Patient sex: F
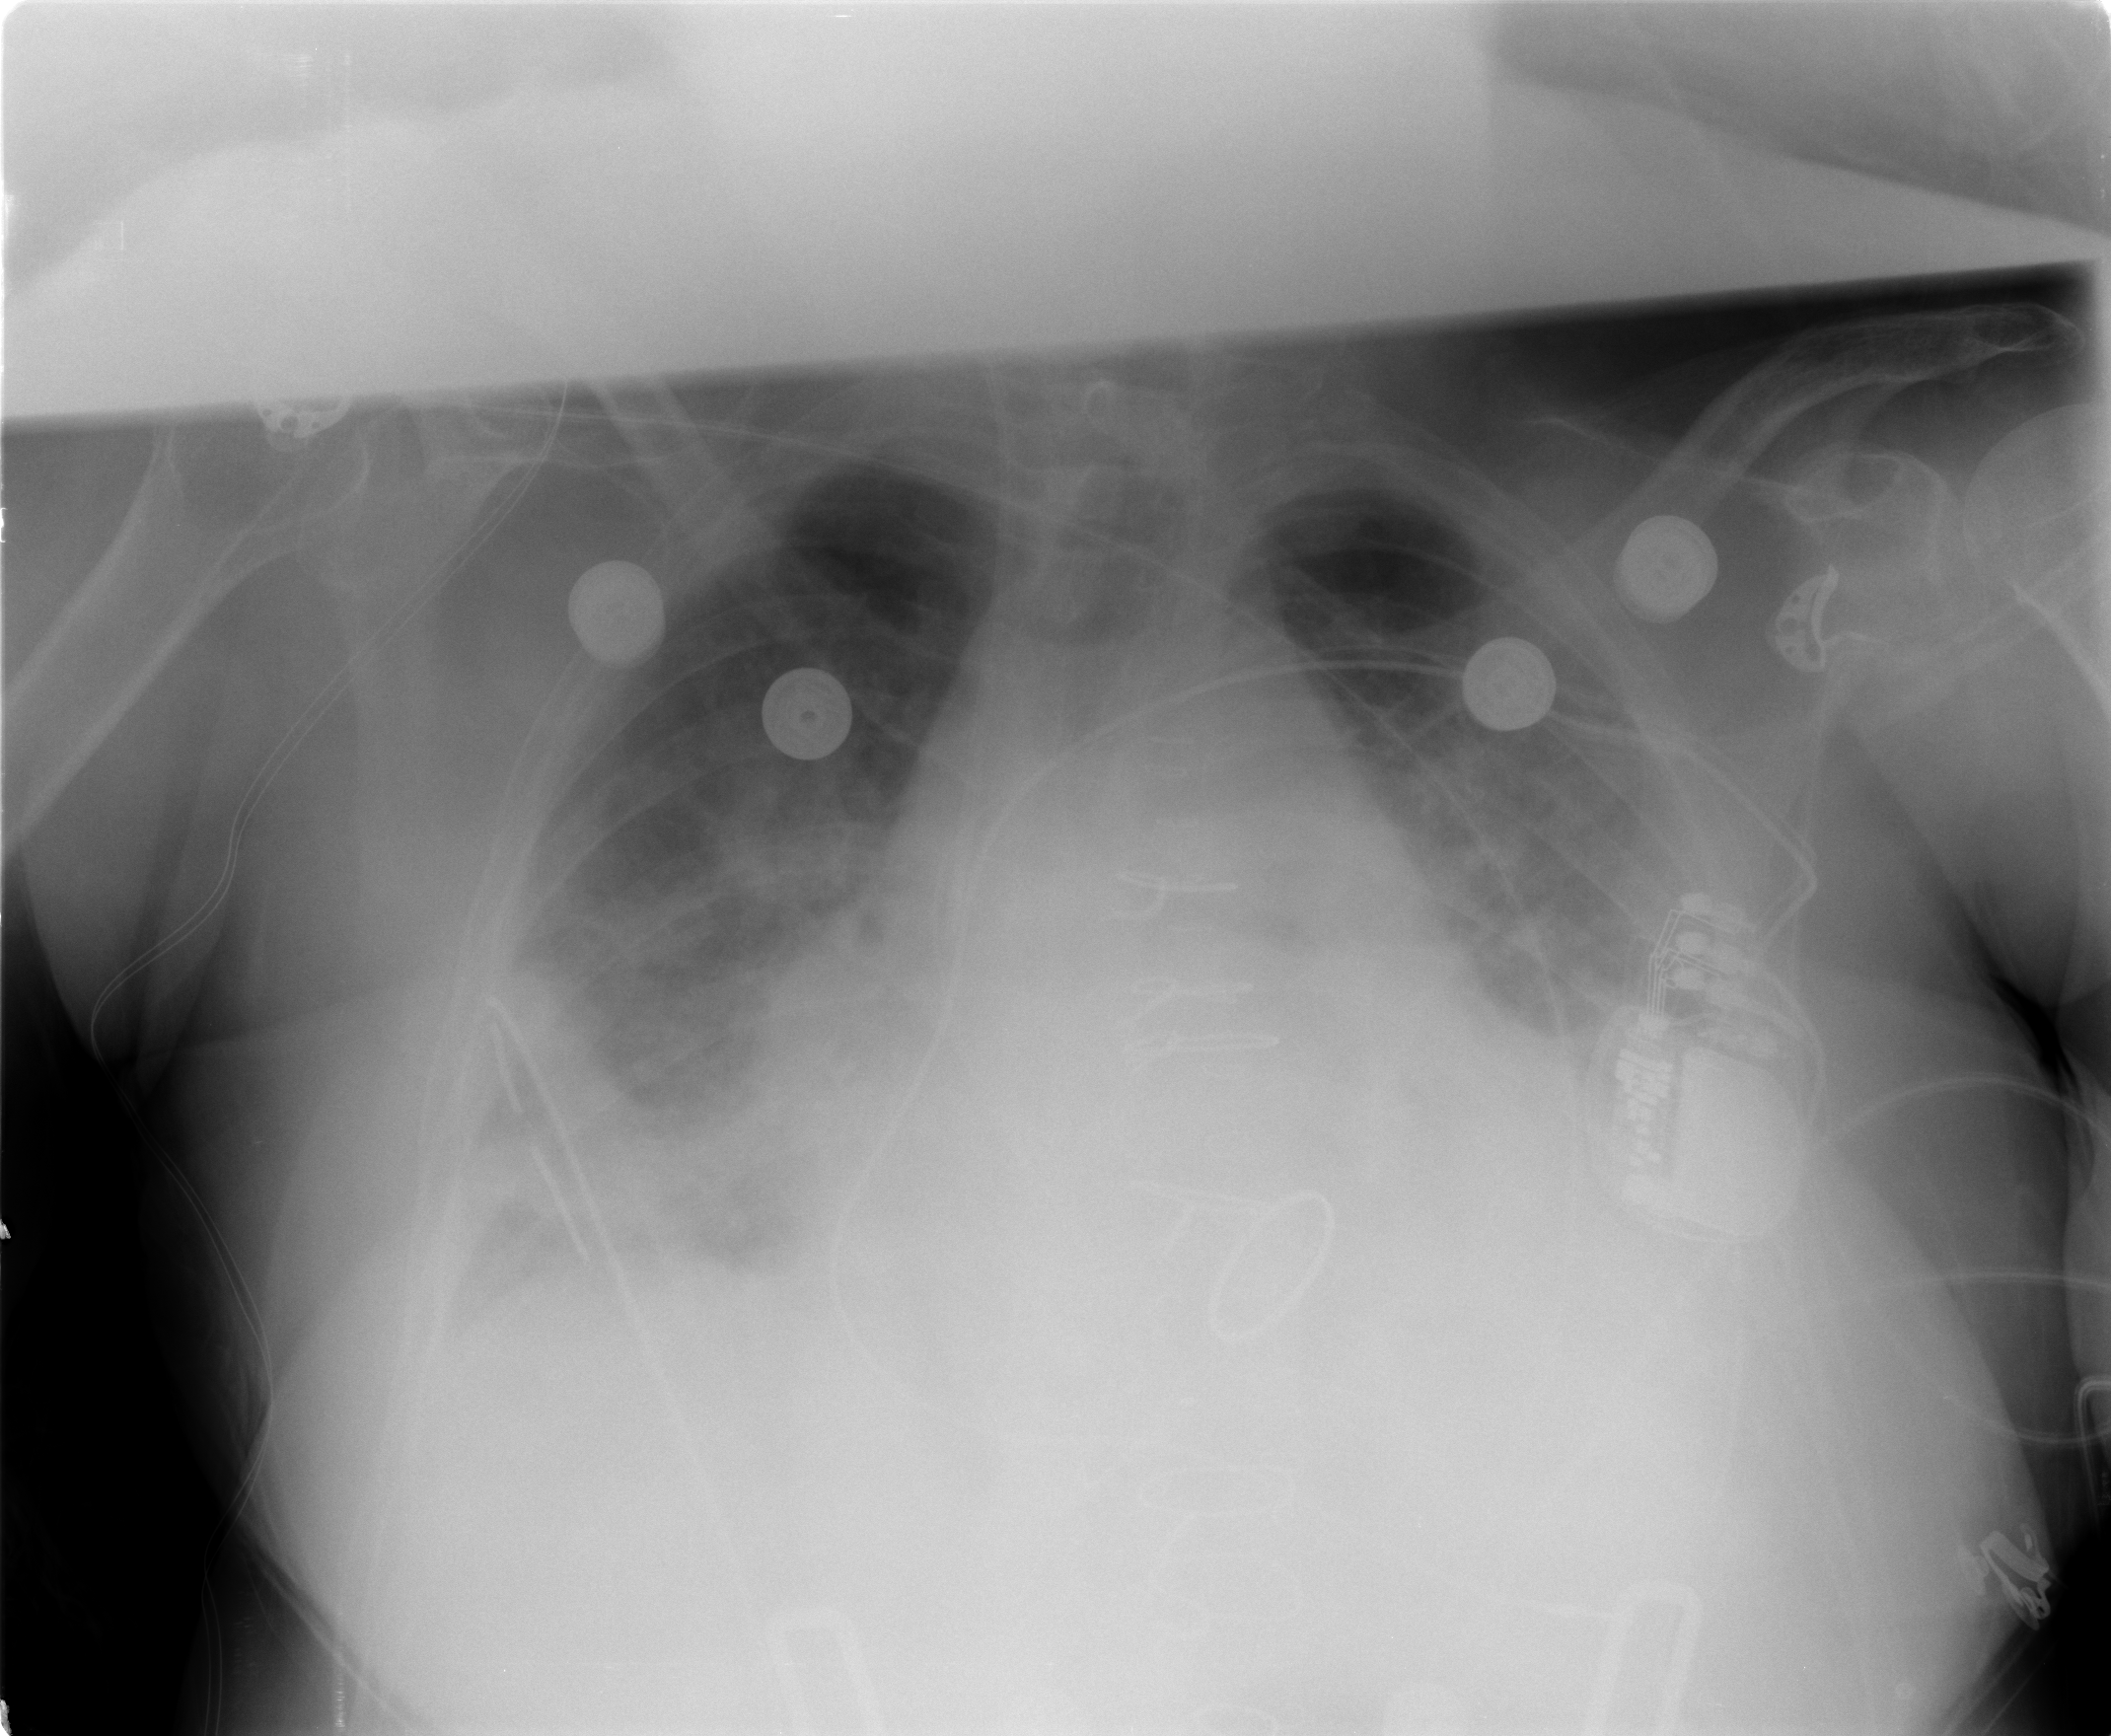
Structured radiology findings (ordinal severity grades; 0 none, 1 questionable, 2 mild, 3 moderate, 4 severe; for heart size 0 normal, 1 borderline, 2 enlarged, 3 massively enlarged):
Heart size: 2
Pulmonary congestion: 2
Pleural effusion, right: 2
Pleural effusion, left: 2
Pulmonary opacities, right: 1
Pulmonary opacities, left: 0
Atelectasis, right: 3
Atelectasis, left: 1